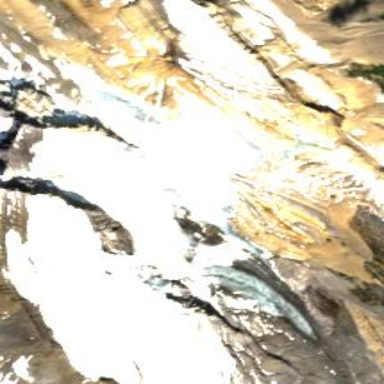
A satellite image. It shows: Stunning view of glacier.